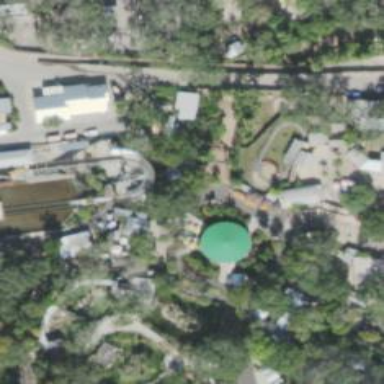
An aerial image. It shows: Theme park.